Question: This is my page
'''
<div class="well">
<div class="col-sm-12">
<div class="row">
<div class="col-sm-2 pull-right">
Hi | <span class="label label-info">Player</span> | <a href=""><span class="label label-danger">Logout</span></a><br><br>
</div>
</div>
</div>
<div class="col-sm-12">
<div class="row">
<div class="col-lg-7 col-lg-offset-7">
<a class="btn btn-primary btn-sm">Link 1 with big text </a>
<a class="btn btn-primary btn-sm">Link2 oktext</a>
<a class="btn btn-primary btn-sm">Linked text3</a>
<a class="btn btn-primary btn-sm">Linked text4</a>
<br><br>
</div>
</div>
</div>
<div class="col-sm-12">
<div class="row">
<div class="col-sm-4">
<div class="thumbnail"><img src="http://lorempixel.com/400/300/"></div>
</div>
<div class="col-sm-4">
<div class="thumbnail"><img src="http://lorempixel.com/400/300/"></div>
</div>
<div class="col-sm-4">
<div class="thumbnail"><img src="http://lorempixel.com/400/300/"></div>
</div>
</div>
</div><br/>
</div>
'''
<URL>
The problem i'm facing is, i can't make the 'buttons' ('linked text4')and 'logout' label align in a straight line even though i've used the 'pull-right' and 'offset'.

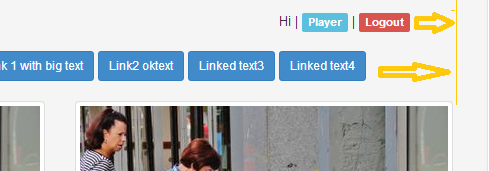
Answer: Your pull-right is on the wrong element. It pulls the col-sm-2 and the col-lg-7 to the right as it should. To get the content of a div to the right you have to do 'text-right'.
Its easy to analyze with chrome dev tools.
'''
<div class="col-sm-12">
<div class="row">
<div class="col-sm-2 text-right pull-right">
Hi | <span class="label label-info">Player</span> | <a href=""><span class="label label-danger">Logout</span></a><br><br>
</div>
</div>
</div>
<div class="col-sm-12">
<div class="row">
<div class="col-lg-7 pull-right text-right">
<a class="btn btn-primary btn-sm">Link 1 with big text </a>
<a class="btn btn-primary btn-sm">Link2 oktext</a>
<a class="btn btn-primary btn-sm">Linked text3</a>
<a class="btn btn-primary btn-sm">Linked text4</a>
<br><br>
</div>
</div>
</div>
'''
<URL>
As I see now, there is still a slightly difference, thats because '.label' has an em padding and the btn-sm has an absolute padding. You have to switch to buttons for both or fix the padding via your custom.css, but this could mess up other label related displays.